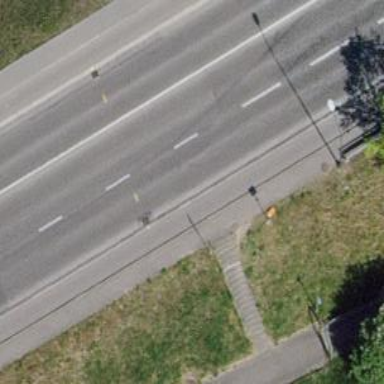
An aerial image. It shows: Road with steps.